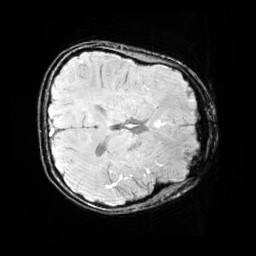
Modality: SWI
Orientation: axial
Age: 11
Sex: female
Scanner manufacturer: siemens
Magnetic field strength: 3 T
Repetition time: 0.027 s
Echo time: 0.02 s